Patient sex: F
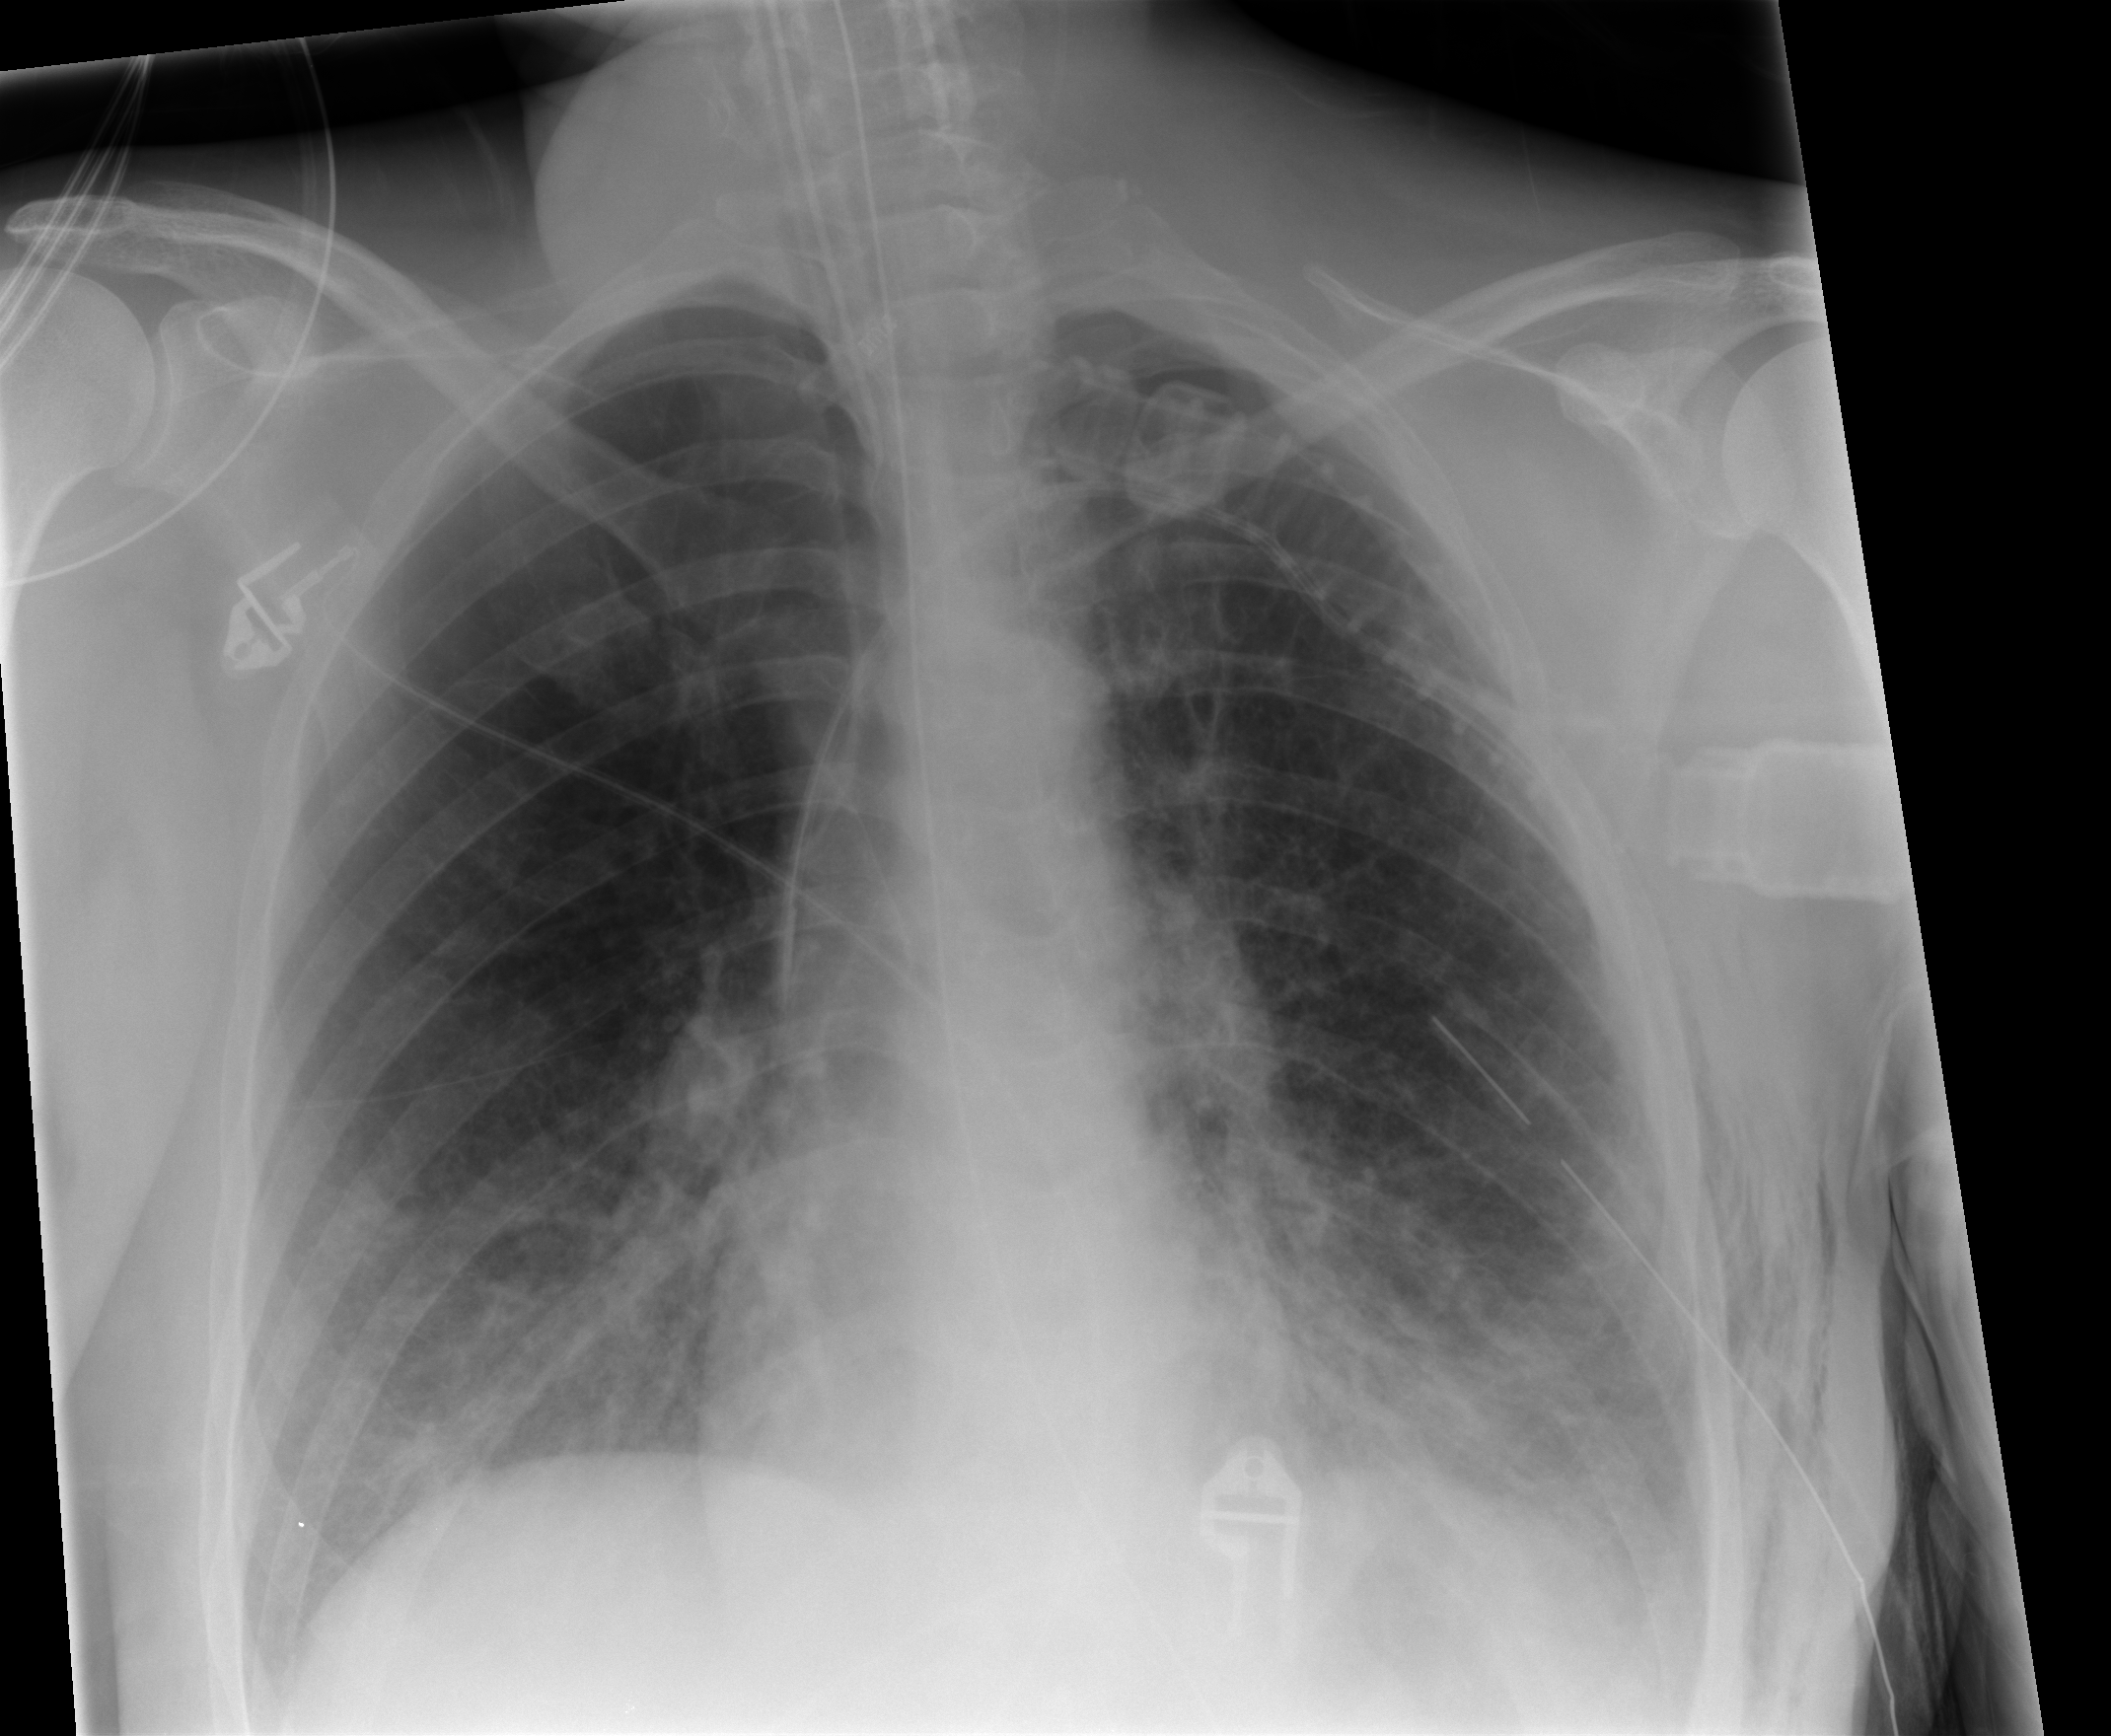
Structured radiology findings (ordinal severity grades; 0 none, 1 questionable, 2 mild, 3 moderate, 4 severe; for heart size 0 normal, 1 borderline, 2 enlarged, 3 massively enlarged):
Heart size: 0
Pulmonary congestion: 0
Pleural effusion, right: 0
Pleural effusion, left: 0
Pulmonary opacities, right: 2
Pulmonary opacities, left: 2
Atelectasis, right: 2
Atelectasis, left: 2